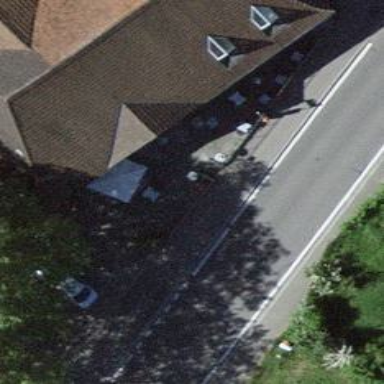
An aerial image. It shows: Bus stop with platform for public transport.